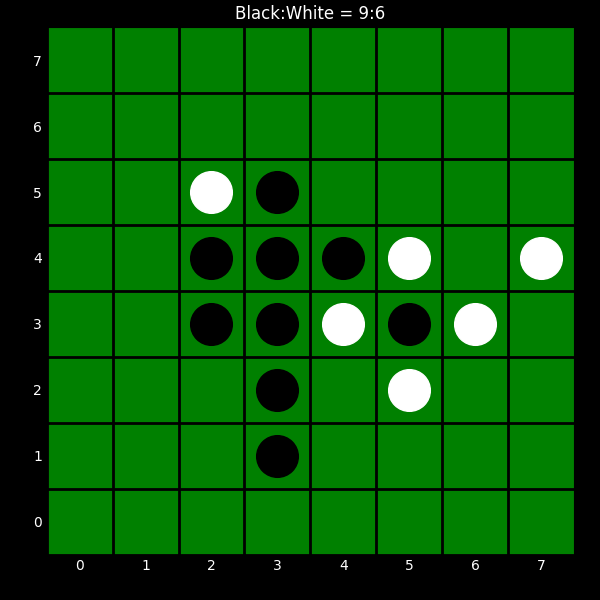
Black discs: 9
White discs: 6